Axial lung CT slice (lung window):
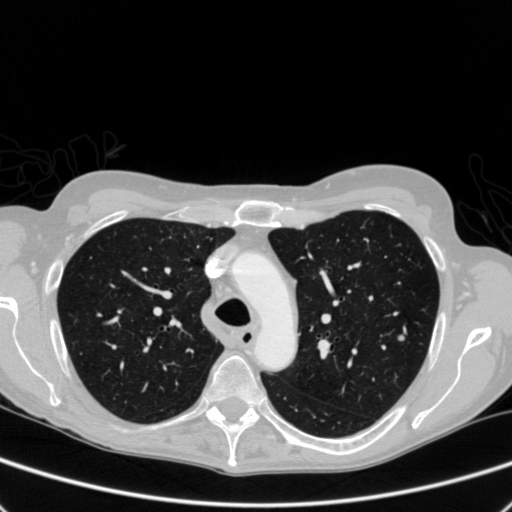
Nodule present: yes
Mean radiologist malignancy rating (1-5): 3